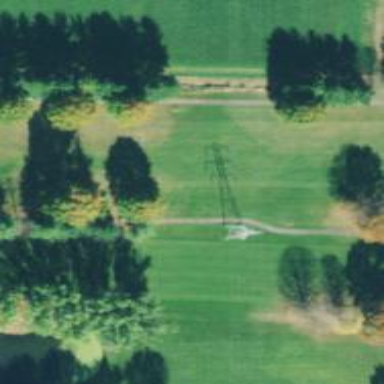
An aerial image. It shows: Lattice structure tower.